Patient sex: M
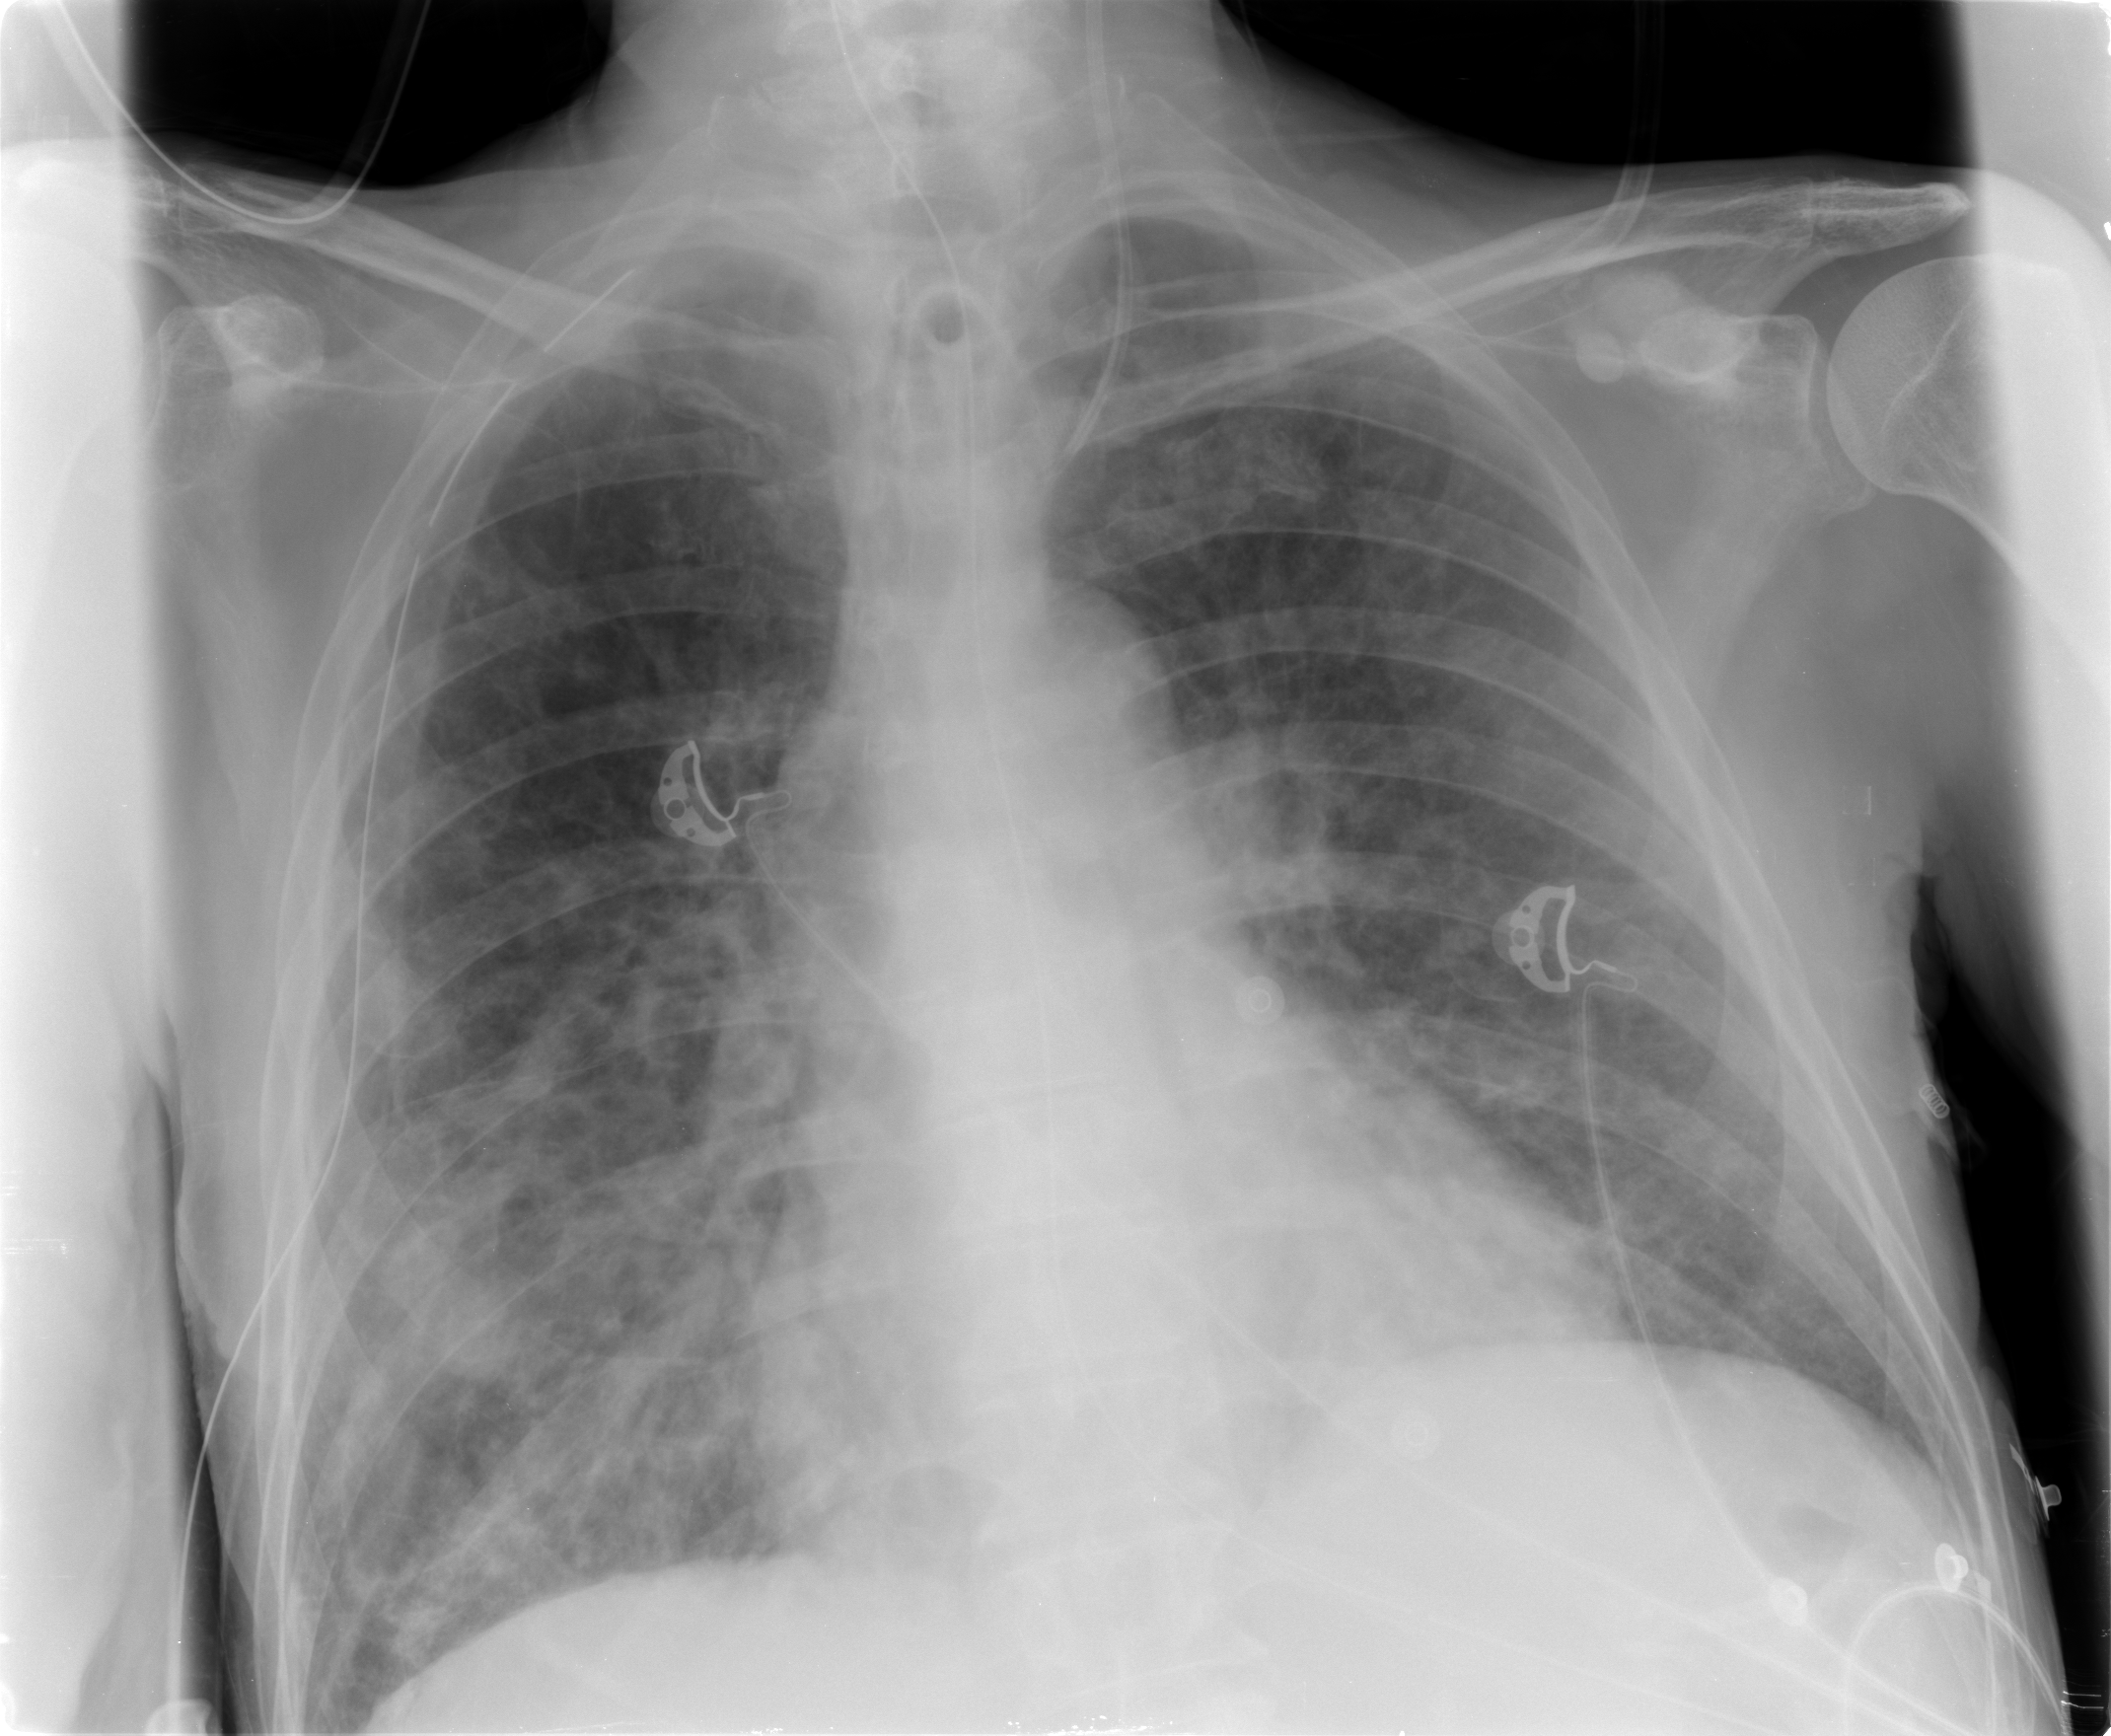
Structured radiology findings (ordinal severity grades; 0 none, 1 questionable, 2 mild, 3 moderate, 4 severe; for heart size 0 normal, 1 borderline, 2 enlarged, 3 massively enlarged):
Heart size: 0
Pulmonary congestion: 2
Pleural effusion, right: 0
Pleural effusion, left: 0
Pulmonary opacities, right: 3
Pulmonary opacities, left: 2
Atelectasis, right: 3
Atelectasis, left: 2